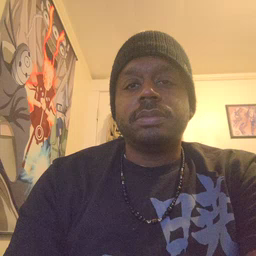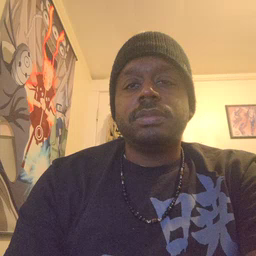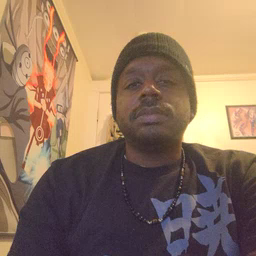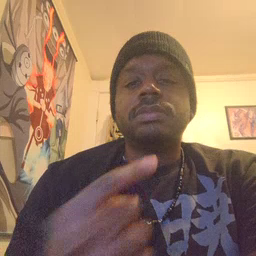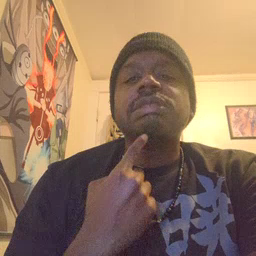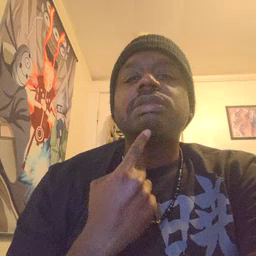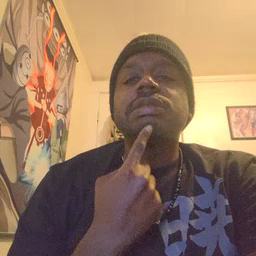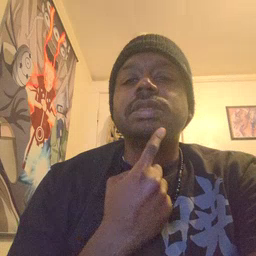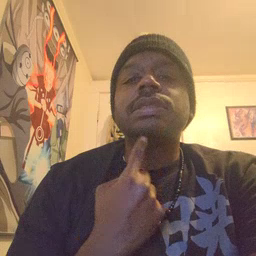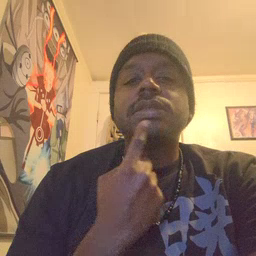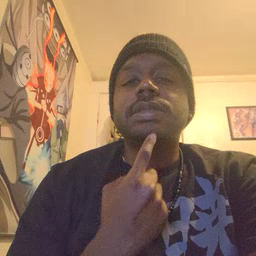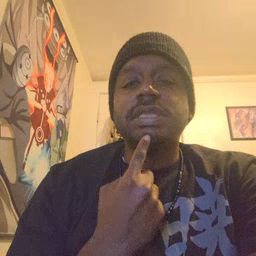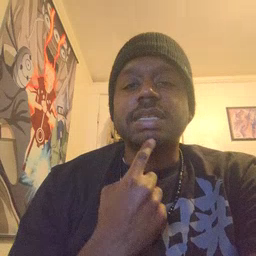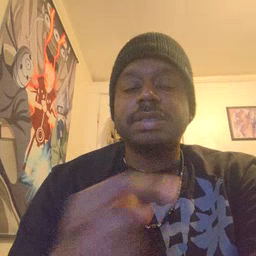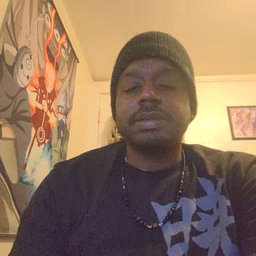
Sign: chin